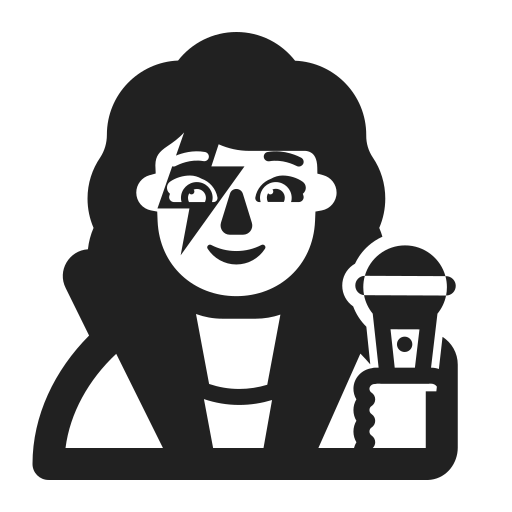
woman singer high contrast default